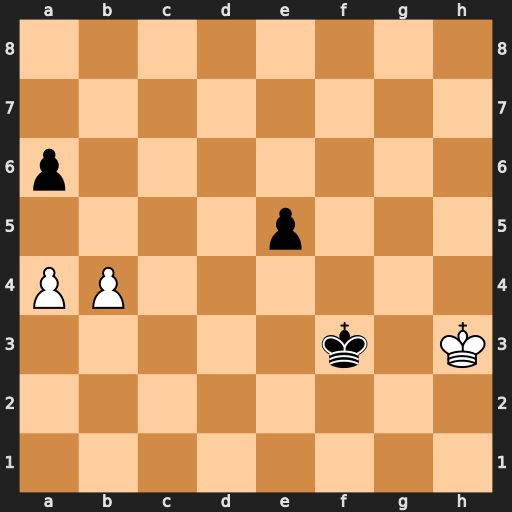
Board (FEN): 8/8/p7/4p3/PP6/5k1K/8/8
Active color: w
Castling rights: -
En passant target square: -
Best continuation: b5 axb5 a5 e4 a6 e3 a7 e2 a8=Q+